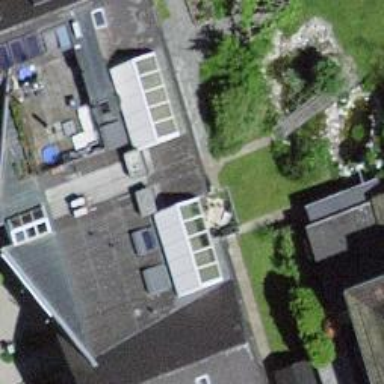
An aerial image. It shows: Terrace building.